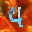
Label: 4